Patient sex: M
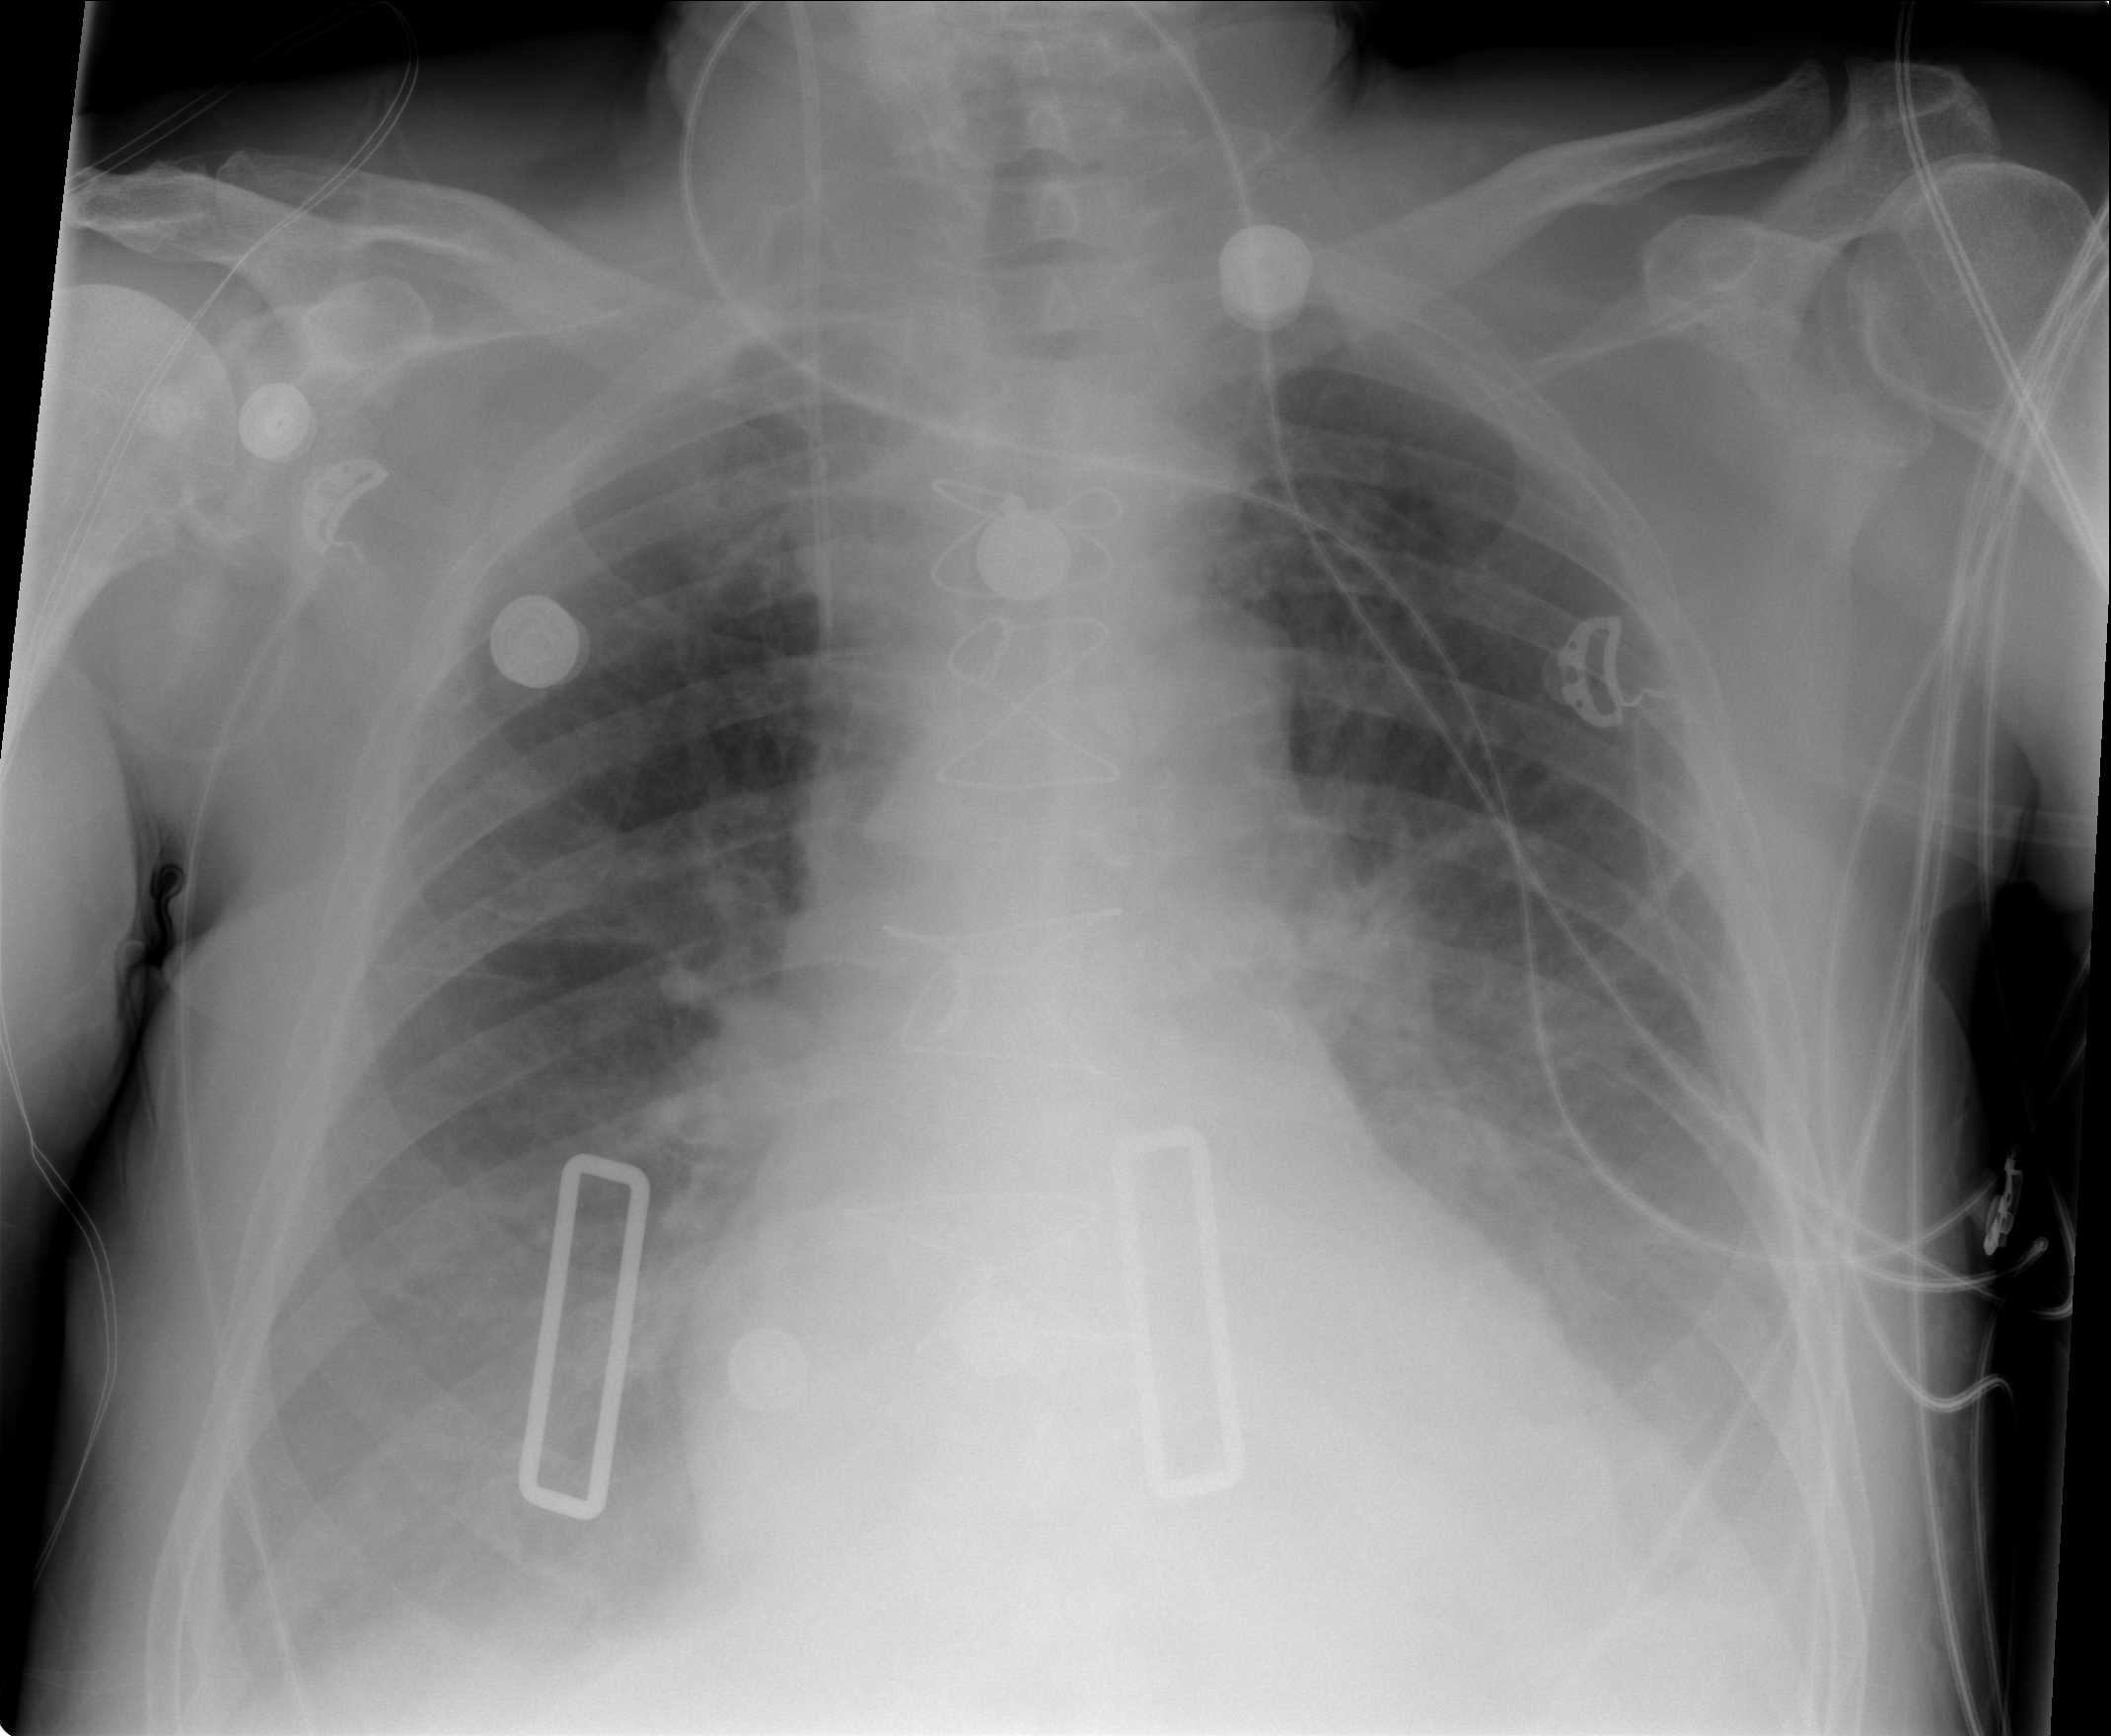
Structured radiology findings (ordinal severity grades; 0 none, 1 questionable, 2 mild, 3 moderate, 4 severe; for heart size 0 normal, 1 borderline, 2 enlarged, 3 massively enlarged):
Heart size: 0
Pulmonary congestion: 0
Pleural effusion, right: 2
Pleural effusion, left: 2
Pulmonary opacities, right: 0
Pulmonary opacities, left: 0
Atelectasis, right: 2
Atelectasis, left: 2